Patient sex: M
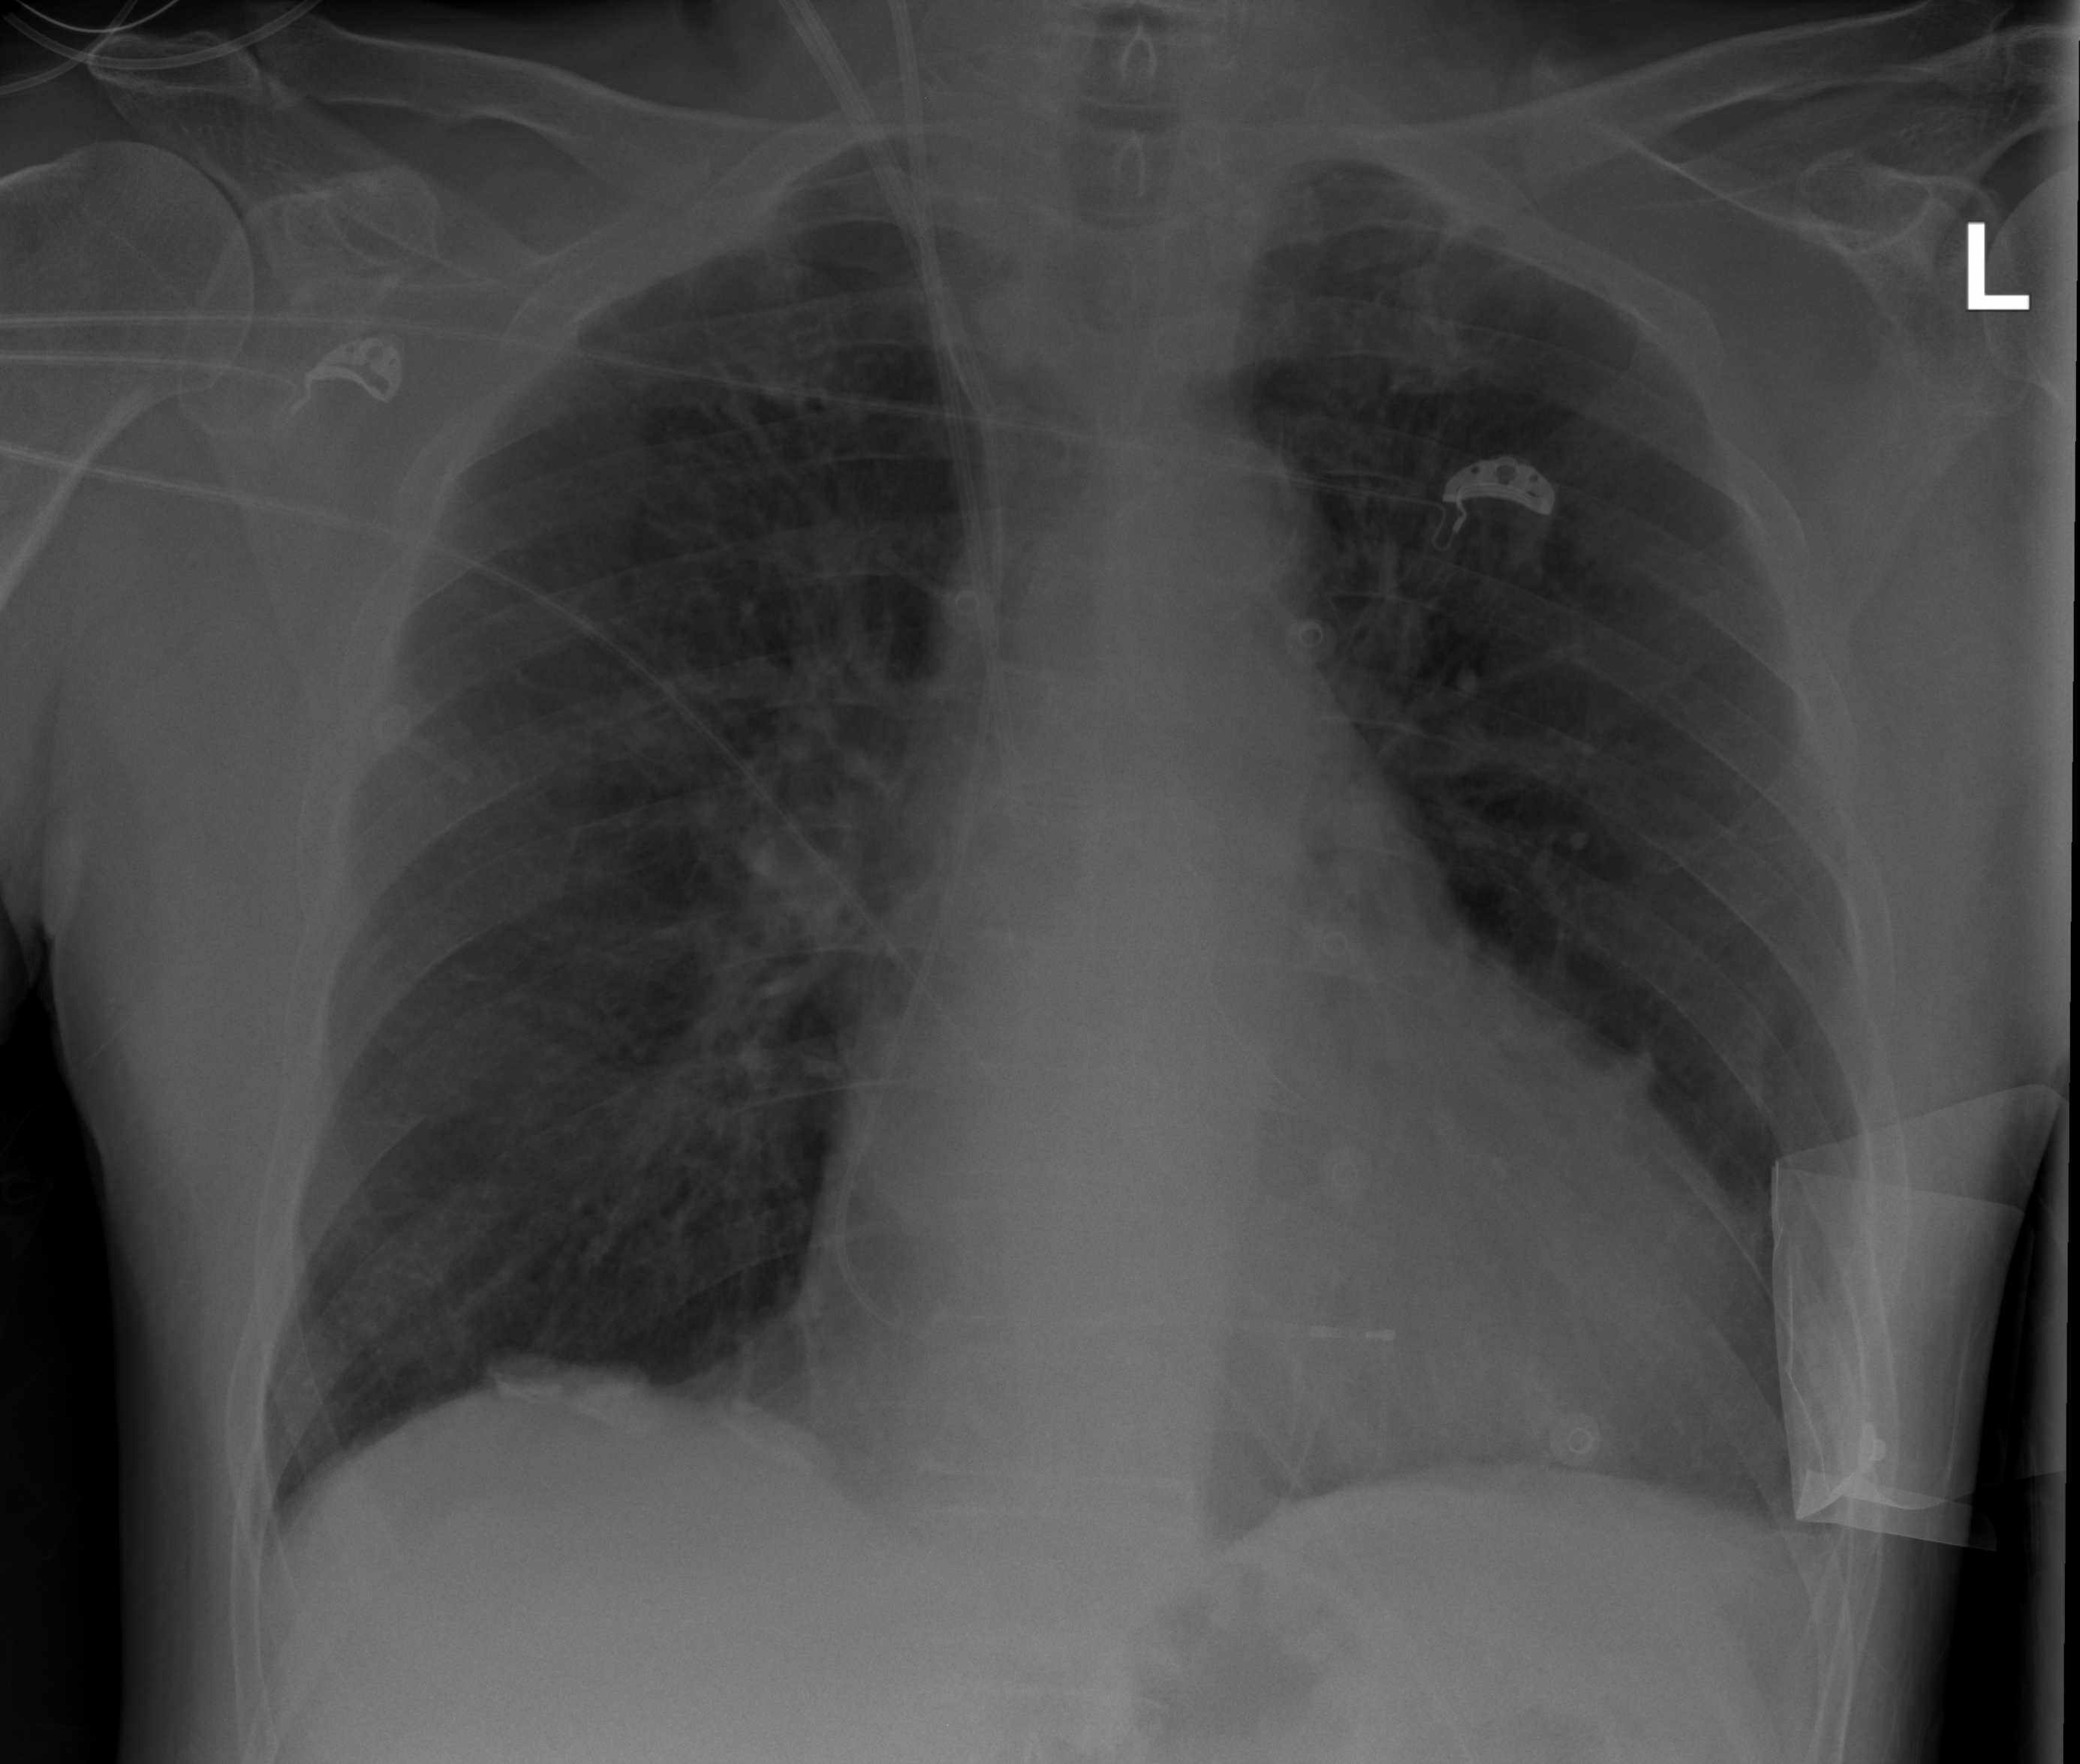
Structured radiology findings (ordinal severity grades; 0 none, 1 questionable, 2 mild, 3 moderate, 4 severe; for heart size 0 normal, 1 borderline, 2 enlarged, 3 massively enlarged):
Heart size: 2
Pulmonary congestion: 0
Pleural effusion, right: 0
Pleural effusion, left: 2
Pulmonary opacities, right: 2
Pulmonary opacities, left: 1
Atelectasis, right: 0
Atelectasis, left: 2